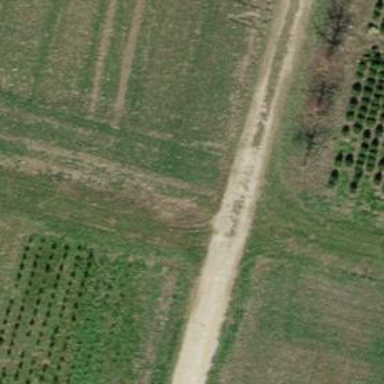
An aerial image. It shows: Agricultural track with grade3 tracktype.